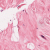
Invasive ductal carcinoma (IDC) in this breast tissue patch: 0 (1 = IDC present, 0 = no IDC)